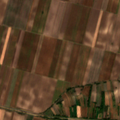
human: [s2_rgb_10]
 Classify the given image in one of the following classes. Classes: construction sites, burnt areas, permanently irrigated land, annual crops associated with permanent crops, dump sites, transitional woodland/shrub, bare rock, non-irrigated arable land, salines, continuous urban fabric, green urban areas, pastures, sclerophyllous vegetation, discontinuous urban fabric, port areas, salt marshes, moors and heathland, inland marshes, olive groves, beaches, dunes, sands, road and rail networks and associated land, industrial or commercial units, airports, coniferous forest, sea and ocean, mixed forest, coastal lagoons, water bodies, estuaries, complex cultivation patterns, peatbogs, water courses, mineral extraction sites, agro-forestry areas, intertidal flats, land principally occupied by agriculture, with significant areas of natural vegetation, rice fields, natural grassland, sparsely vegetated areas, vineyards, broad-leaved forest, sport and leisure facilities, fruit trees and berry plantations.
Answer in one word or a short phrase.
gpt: non-irrigated arable land, transitional woodland/shrub